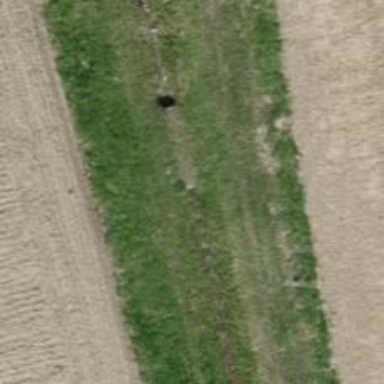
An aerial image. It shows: Culvert tunnel crossing ditch waterway.